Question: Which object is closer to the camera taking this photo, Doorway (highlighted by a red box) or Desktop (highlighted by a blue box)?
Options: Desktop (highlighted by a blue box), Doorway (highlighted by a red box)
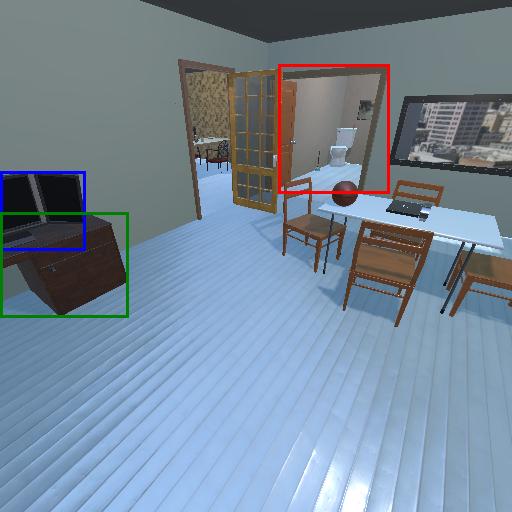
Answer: Desktop (highlighted by a blue box)